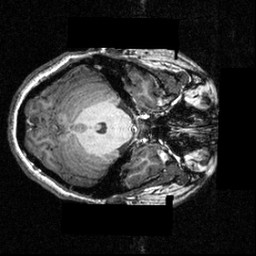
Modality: T1w
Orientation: axial
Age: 20
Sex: male
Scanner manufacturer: siemens
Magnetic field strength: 3.951 T
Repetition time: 1.5 s
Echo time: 0.00335 s